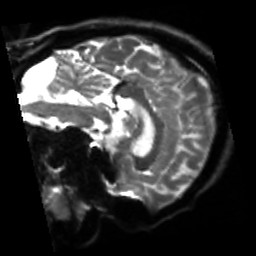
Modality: sbref
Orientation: sagittal
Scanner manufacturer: siemens
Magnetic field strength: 3 T
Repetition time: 4 s
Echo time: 0.0594 s